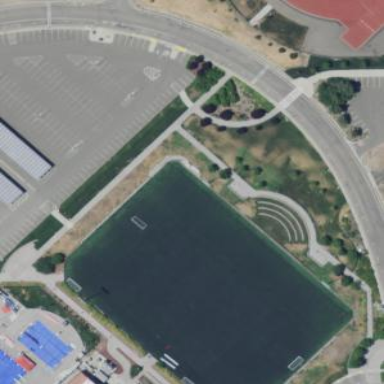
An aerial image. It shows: Soccer pitch for leisureland activities.